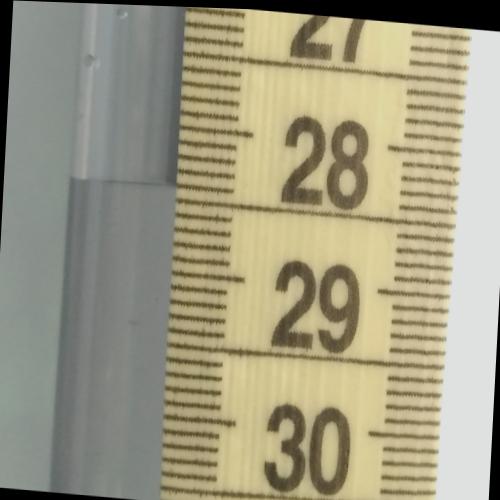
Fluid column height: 28.4 cm